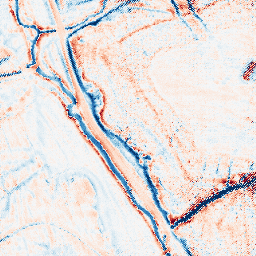
Category: edge_preserving
Decomposition family: bilateral
Decomposition parameters: d: 15
sigma_color: 50
sigma_space: 25
Upsampling method: regularized
Upsampling parameters: scale: 4
lambda_reg: 0.1
Upsampling scale: 4